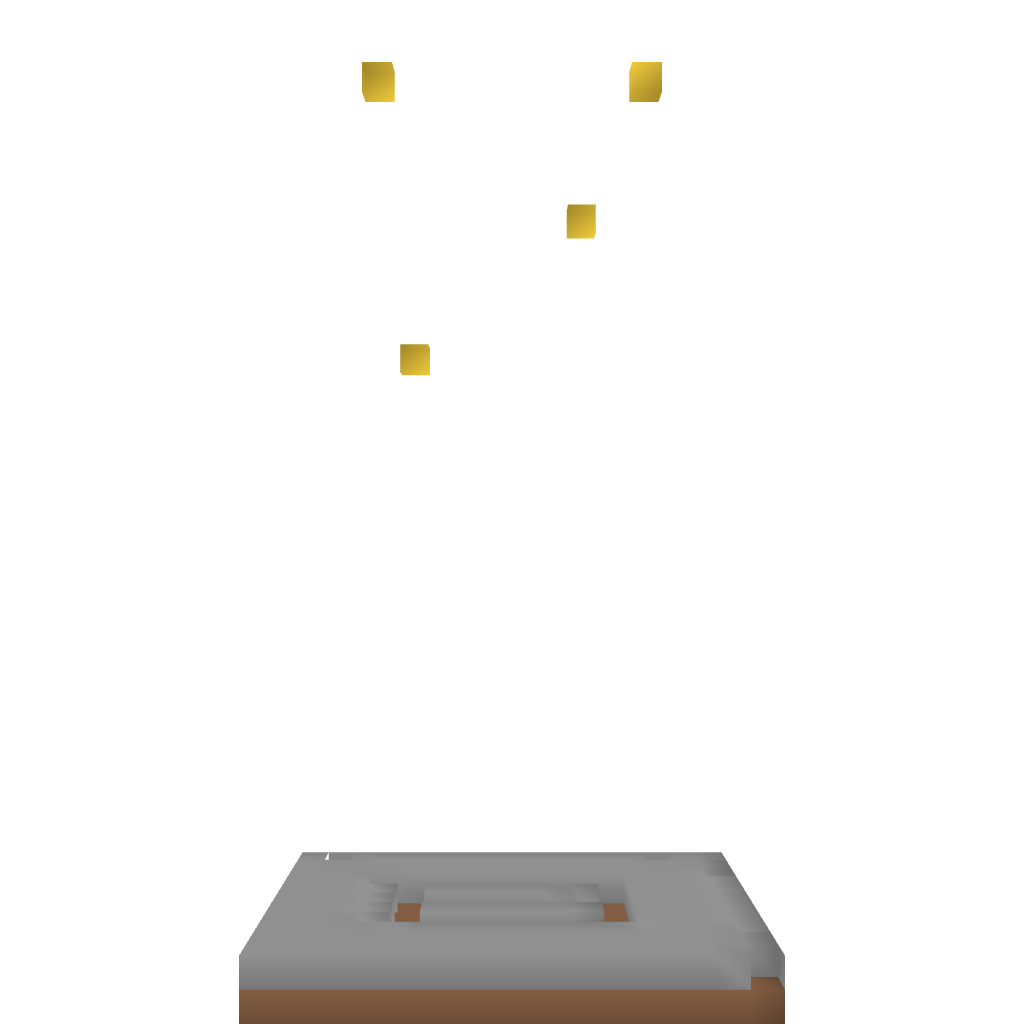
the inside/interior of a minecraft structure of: Statue of Nike